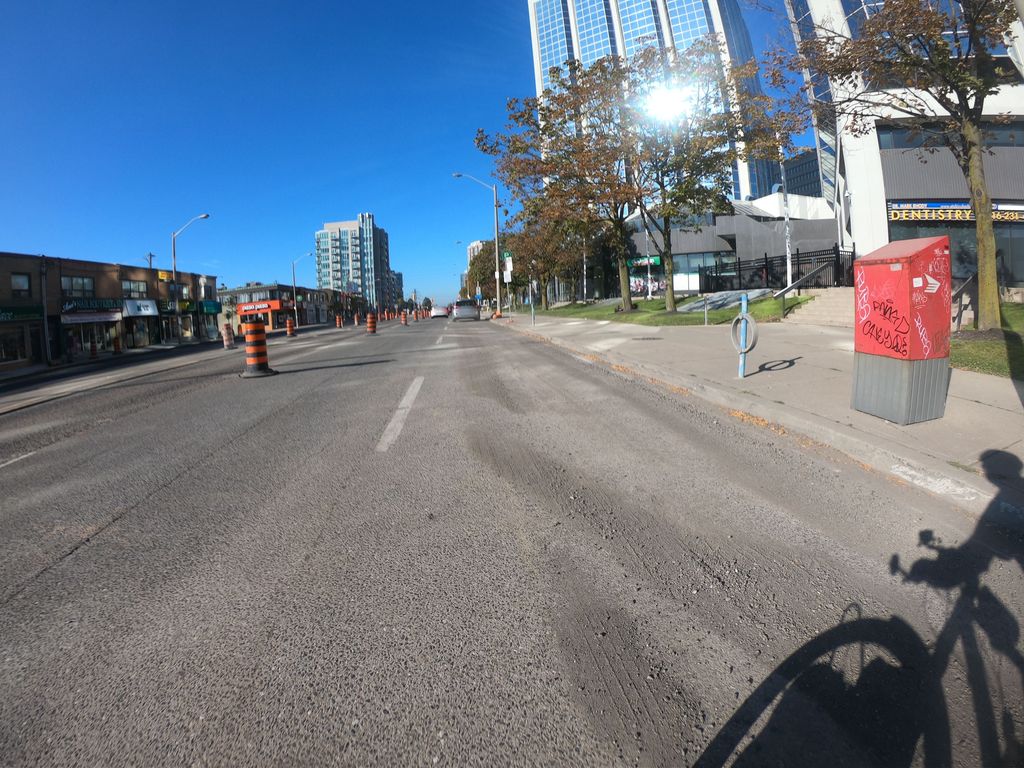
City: toronto